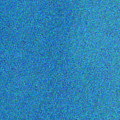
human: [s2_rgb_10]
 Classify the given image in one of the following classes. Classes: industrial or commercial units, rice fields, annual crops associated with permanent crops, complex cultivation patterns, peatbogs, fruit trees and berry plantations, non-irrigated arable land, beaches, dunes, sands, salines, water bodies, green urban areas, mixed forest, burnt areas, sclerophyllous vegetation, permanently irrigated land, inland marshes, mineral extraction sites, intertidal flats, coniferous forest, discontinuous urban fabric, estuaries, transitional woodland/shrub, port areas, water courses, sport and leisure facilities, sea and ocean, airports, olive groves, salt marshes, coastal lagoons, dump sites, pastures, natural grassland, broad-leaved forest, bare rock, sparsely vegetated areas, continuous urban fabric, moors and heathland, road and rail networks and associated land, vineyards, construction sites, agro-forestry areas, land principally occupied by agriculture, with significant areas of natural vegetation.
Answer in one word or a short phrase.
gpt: sea and ocean